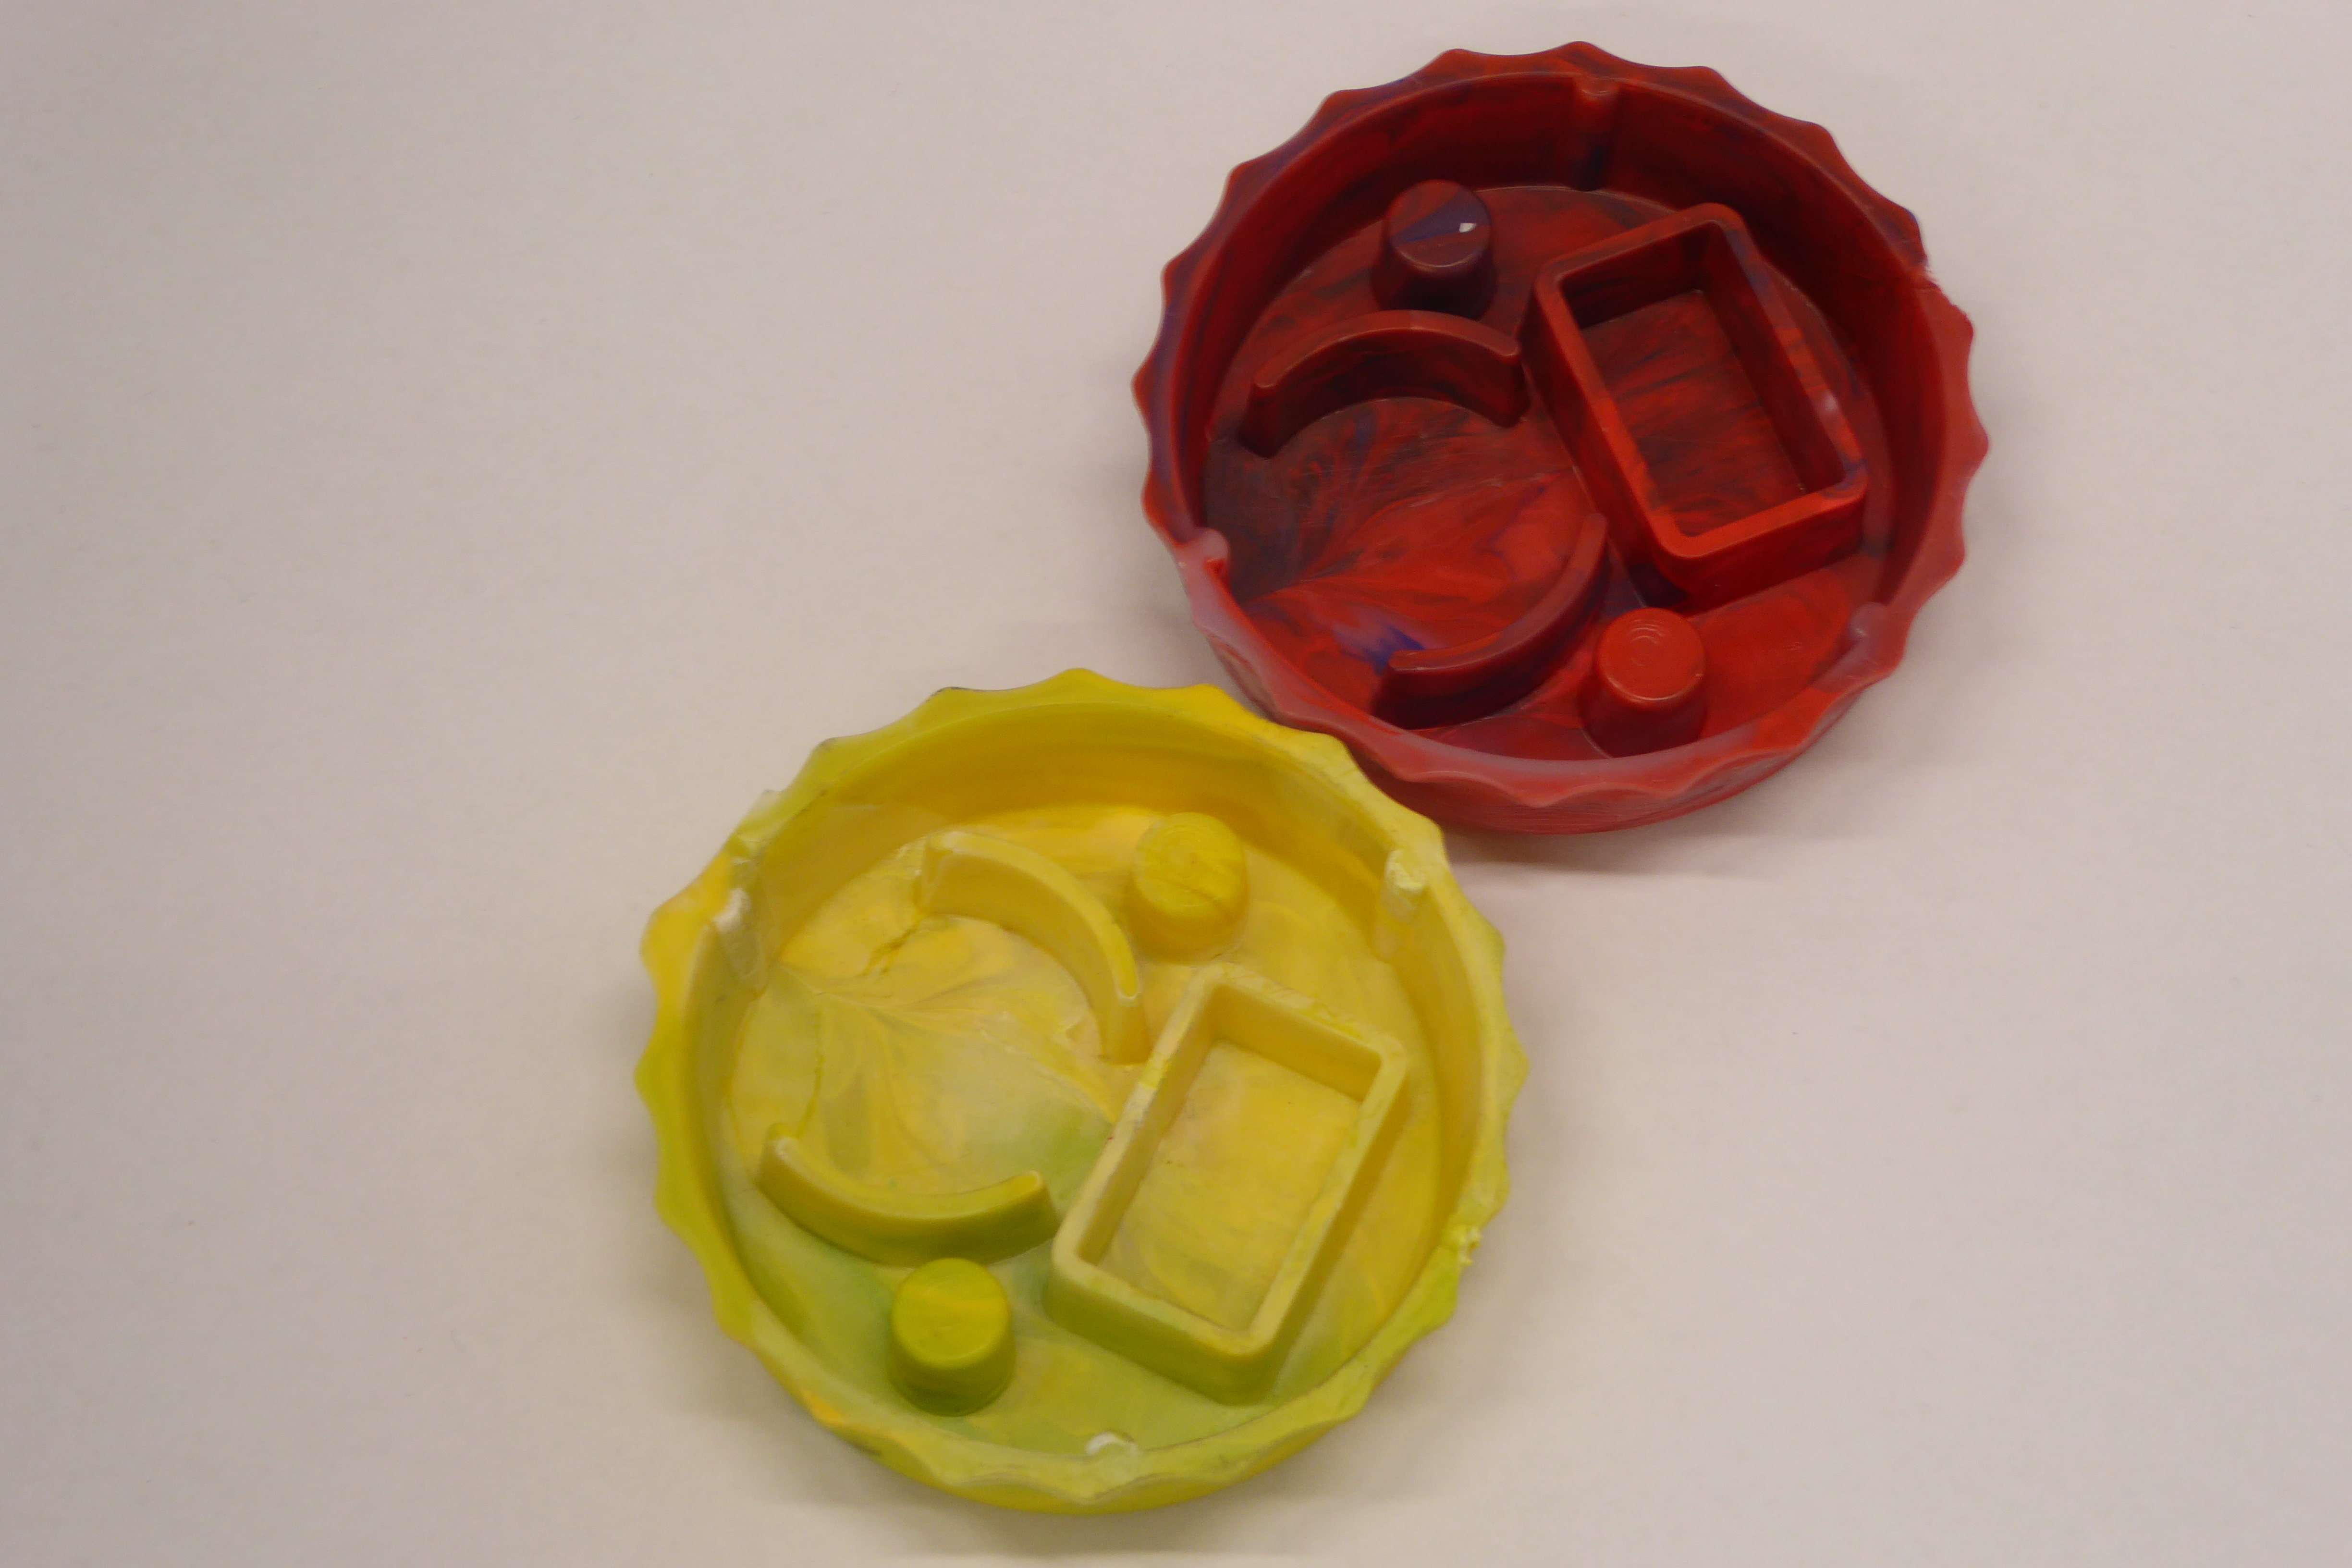
Label: Bottle Opener - Cover